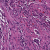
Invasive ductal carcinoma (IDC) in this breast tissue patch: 1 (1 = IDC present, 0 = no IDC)